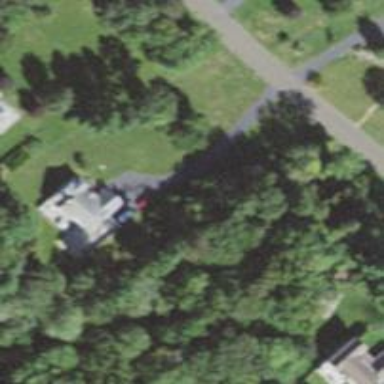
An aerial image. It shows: Residential driveway.